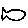
Label: fish